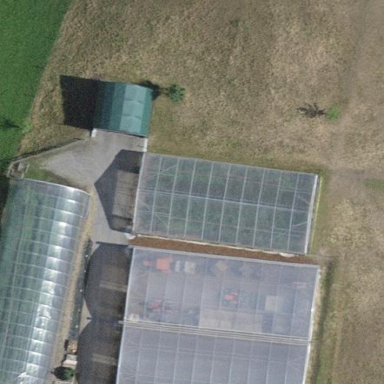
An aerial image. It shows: Greenhouse.